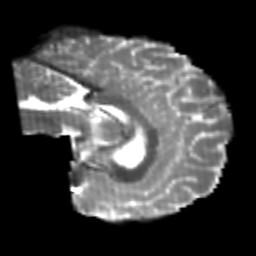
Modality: T2w
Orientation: sagittal
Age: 20
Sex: male
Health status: healthy
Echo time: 0.074 s